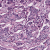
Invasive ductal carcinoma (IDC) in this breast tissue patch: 1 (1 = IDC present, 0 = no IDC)